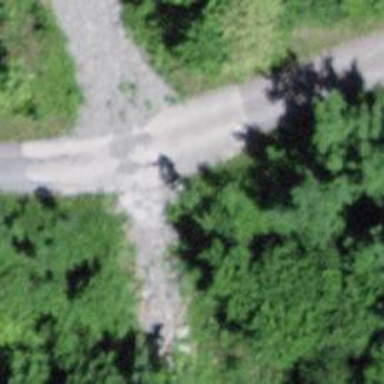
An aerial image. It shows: Track bridge with compacted grade2 surface.